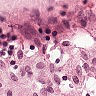
Metastatic tissue present: no